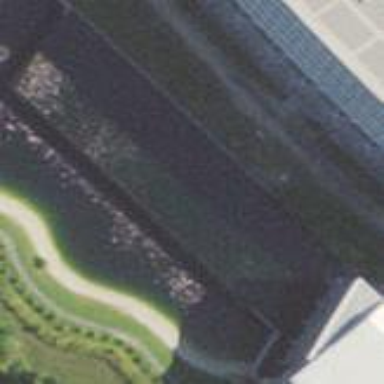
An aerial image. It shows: View of roof of building.